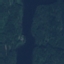
Land use / land cover class: River